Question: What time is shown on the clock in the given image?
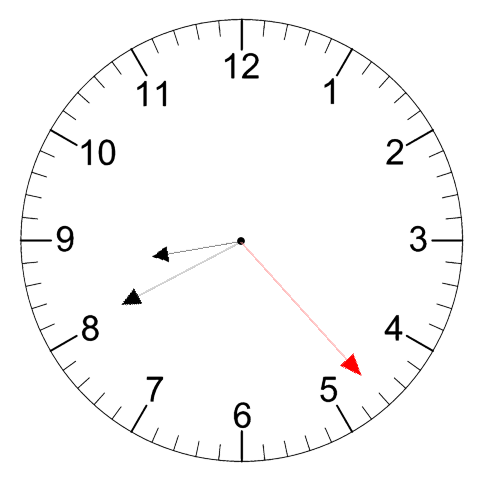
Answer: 08:40:23